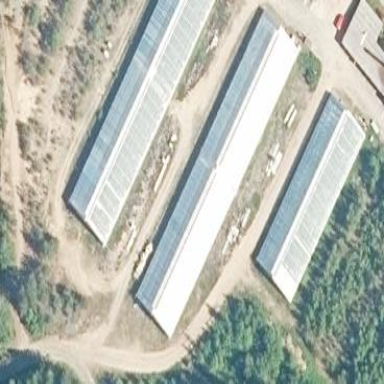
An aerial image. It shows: Greenhouse.